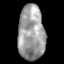
Tissue: skin
Cell type: Epithelial cells
Senescence score: 0.2769
Nuclear area (px): 1402
Mean DAPI intensity: 158.854